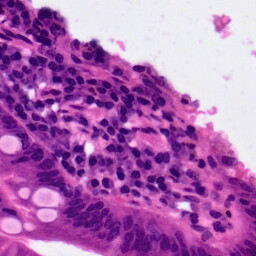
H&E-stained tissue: Pancreatic